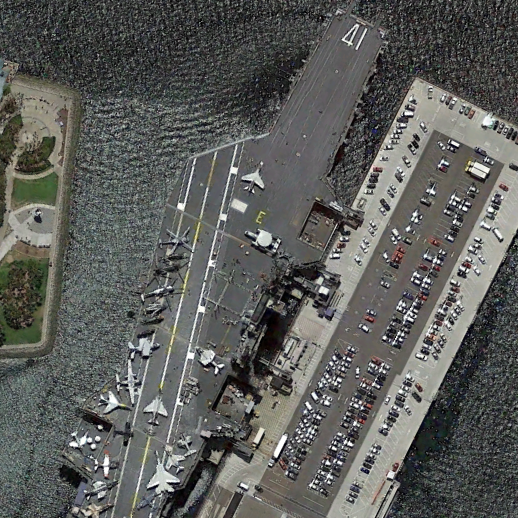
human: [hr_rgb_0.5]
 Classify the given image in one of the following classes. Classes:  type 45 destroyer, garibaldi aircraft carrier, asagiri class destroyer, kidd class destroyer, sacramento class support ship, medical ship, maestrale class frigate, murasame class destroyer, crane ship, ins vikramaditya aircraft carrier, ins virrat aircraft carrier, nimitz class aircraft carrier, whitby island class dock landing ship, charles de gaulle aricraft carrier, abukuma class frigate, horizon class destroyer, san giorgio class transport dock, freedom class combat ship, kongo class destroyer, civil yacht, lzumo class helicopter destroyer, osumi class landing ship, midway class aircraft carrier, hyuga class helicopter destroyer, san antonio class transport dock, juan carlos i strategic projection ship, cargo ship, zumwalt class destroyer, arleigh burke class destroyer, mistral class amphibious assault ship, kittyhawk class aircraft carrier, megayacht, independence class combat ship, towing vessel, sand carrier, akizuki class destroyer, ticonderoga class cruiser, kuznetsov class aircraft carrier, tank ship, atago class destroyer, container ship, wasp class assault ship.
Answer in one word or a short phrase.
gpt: Midway class aircraft carrier